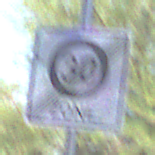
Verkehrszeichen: EndeZone30
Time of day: Midday
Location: Roofed (Underpass)
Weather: Clear
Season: NotSpecified
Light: Natural